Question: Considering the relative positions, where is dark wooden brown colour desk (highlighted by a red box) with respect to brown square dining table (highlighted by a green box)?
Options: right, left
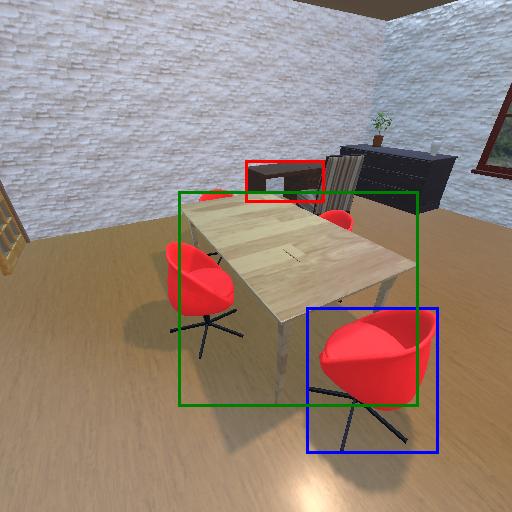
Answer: right